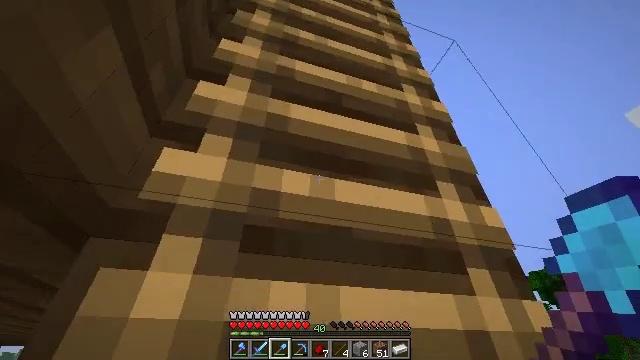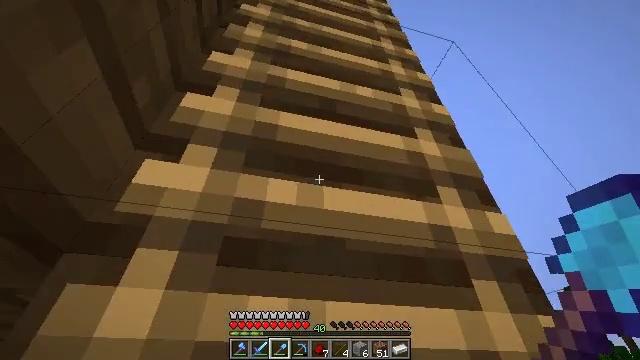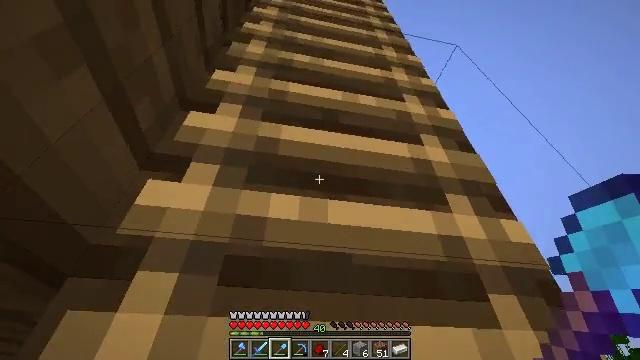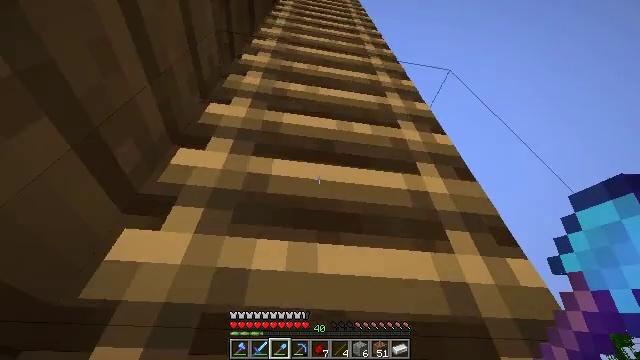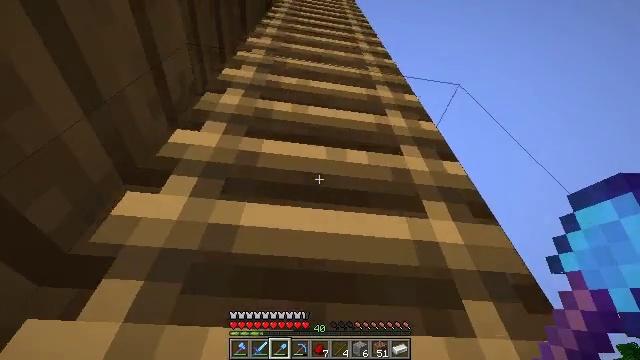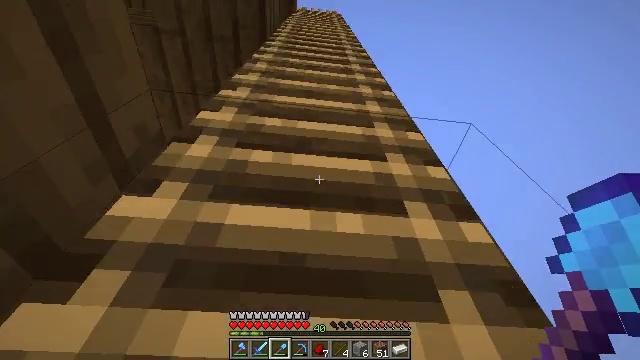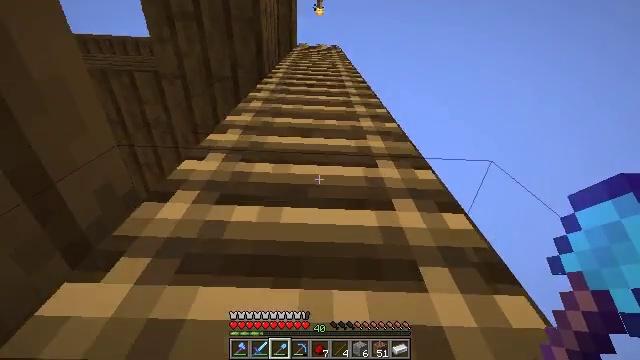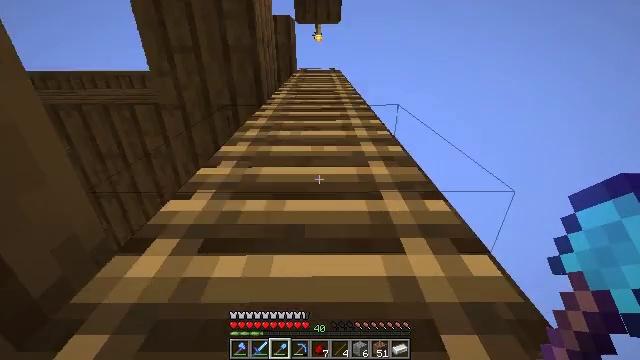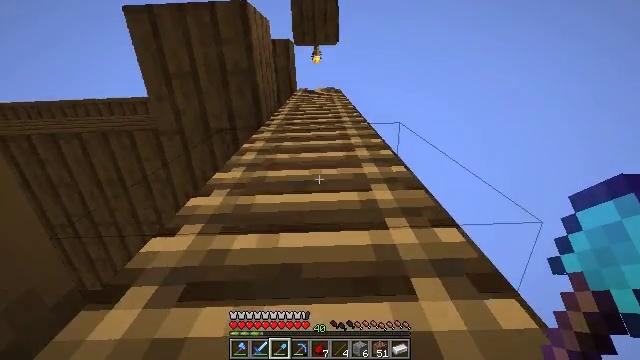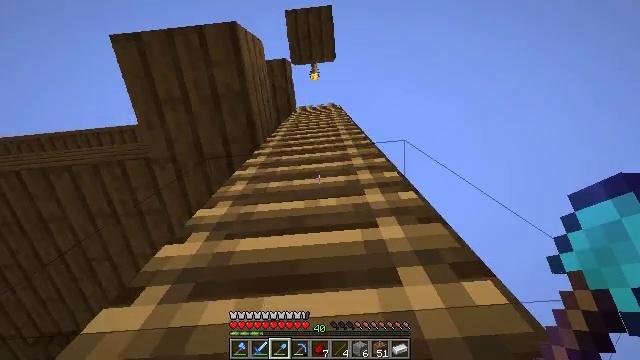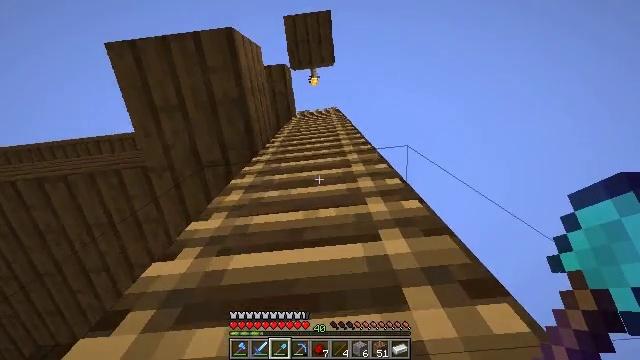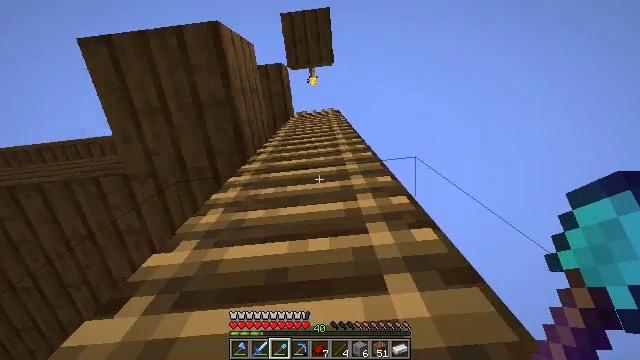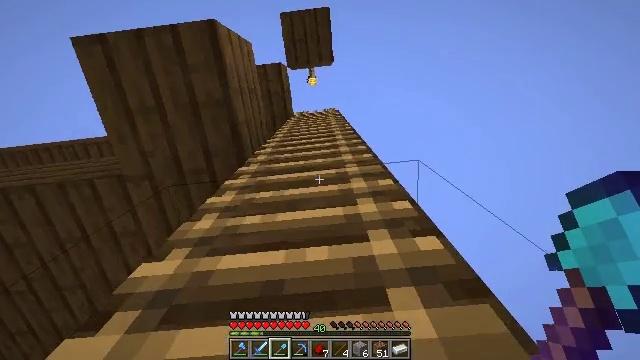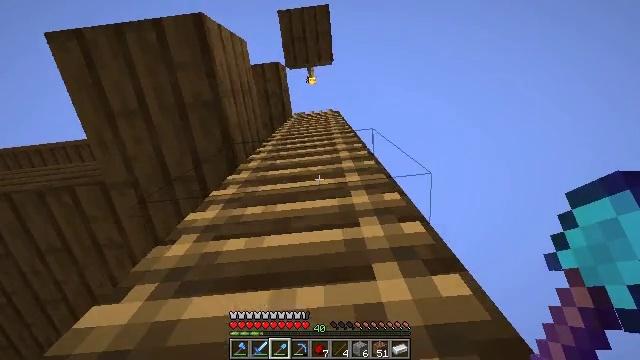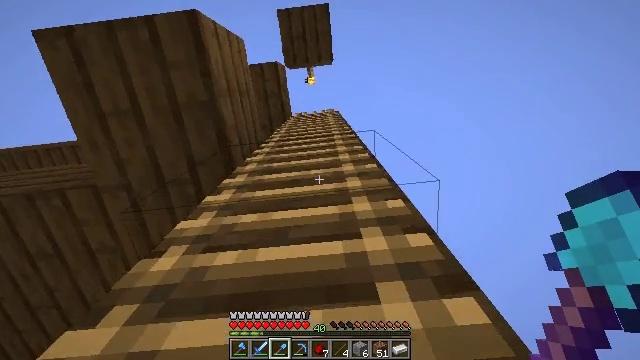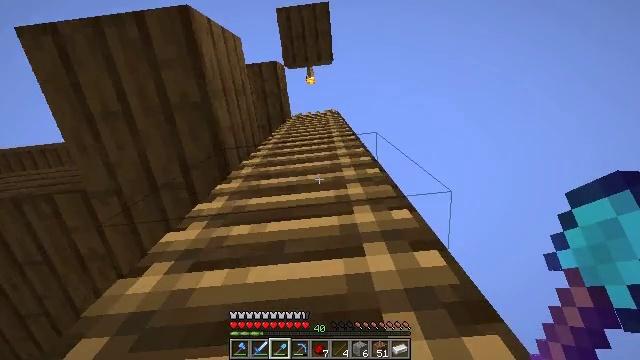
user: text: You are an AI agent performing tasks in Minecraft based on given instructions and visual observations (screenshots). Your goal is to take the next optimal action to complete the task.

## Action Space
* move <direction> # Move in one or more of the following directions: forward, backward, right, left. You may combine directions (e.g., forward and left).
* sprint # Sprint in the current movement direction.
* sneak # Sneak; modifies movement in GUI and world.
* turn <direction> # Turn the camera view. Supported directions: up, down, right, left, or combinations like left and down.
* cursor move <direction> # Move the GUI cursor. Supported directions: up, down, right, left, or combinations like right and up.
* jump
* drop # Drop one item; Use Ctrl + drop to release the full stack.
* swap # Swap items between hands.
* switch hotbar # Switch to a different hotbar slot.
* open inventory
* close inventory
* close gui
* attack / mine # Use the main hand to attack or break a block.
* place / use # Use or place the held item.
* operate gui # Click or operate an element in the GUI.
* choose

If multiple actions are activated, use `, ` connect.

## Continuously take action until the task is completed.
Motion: motion action
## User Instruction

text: Take materials to craft redstone.
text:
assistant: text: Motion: move forward, turn left and up, jump
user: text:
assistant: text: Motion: move forward, turn left and up, jump
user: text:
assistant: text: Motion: move forward, turn left and up, jump
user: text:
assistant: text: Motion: move forward, turn up, jump
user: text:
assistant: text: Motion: move forward, turn left and up, jump
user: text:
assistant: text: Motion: move forward, turn left and up, jump
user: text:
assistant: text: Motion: move forward, turn left and up, jump
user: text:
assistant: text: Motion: move forward, sprint, turn left and up, jump
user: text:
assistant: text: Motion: move forward, sprint, turn left and up, jump
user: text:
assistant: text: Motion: move forward, sprint, jump
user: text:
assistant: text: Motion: move forward, sprint, jump
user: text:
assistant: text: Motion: move forward, sprint, jump
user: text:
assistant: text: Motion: move forward, jump
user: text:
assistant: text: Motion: move forward, sprint, jump
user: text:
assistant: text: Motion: move forward, sprint, jump
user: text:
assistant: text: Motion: move forward, sprint, jump
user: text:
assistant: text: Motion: move forward, sprint, jump
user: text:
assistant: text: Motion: move forward, jump
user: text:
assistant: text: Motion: move forward, jump
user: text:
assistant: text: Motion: move forward, sprint, jump
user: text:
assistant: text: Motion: move forward, sprint, jump
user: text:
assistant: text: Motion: move forward, sprint, turn right, jump
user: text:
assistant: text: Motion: move forward, sprint, jump
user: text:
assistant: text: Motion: move forward, jump
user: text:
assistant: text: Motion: move forward, turn left and down, jump
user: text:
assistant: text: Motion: move forward, sprint, jump
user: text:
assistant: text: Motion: move forward, sprint, jump
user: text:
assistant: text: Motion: move forward, sprint, jump
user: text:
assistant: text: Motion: move forward, sprint, jump
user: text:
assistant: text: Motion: move forward, jump